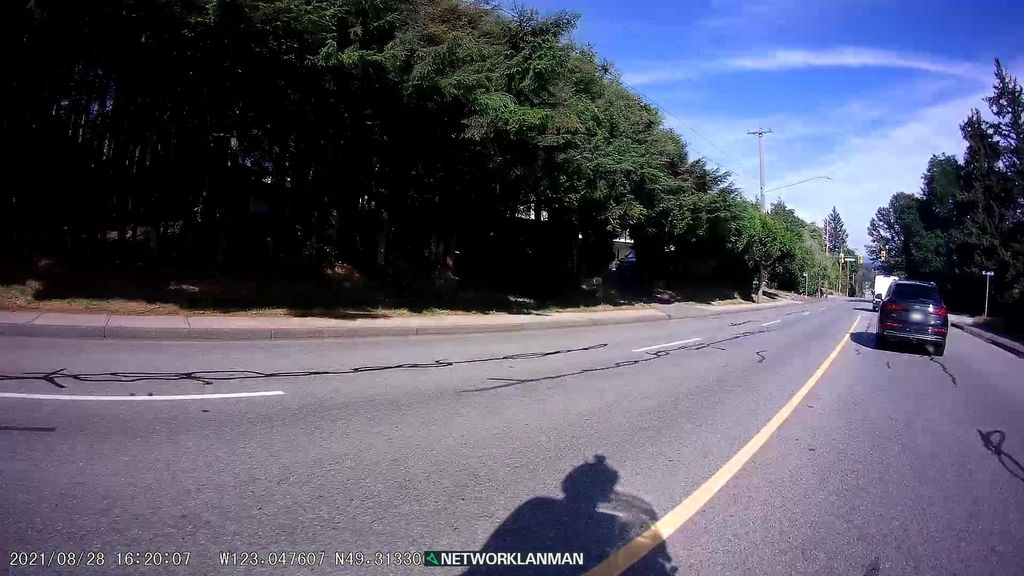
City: vancouver